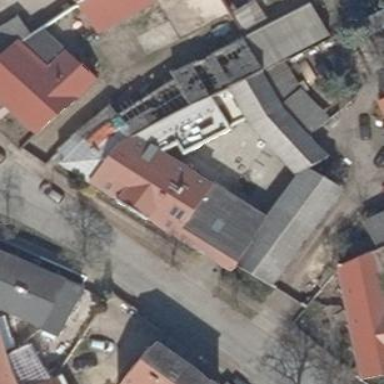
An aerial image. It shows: Building.